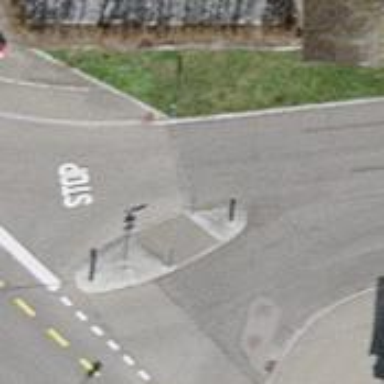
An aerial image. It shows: Unmarked crossing with pedestrian island.